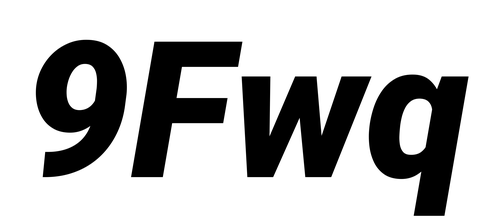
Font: Roboto-Italic_Black_Italic